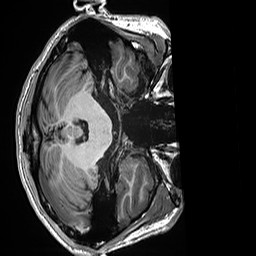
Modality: T1w
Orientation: axial
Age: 22
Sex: male
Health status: healthy
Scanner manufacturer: siemens
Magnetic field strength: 3 T
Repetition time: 2.5 s
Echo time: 0.00299 s